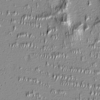
Label: not_dusty